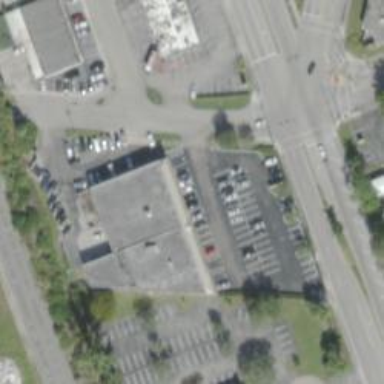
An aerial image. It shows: Building.